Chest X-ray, AP view. Patient: 44 years old, sex M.
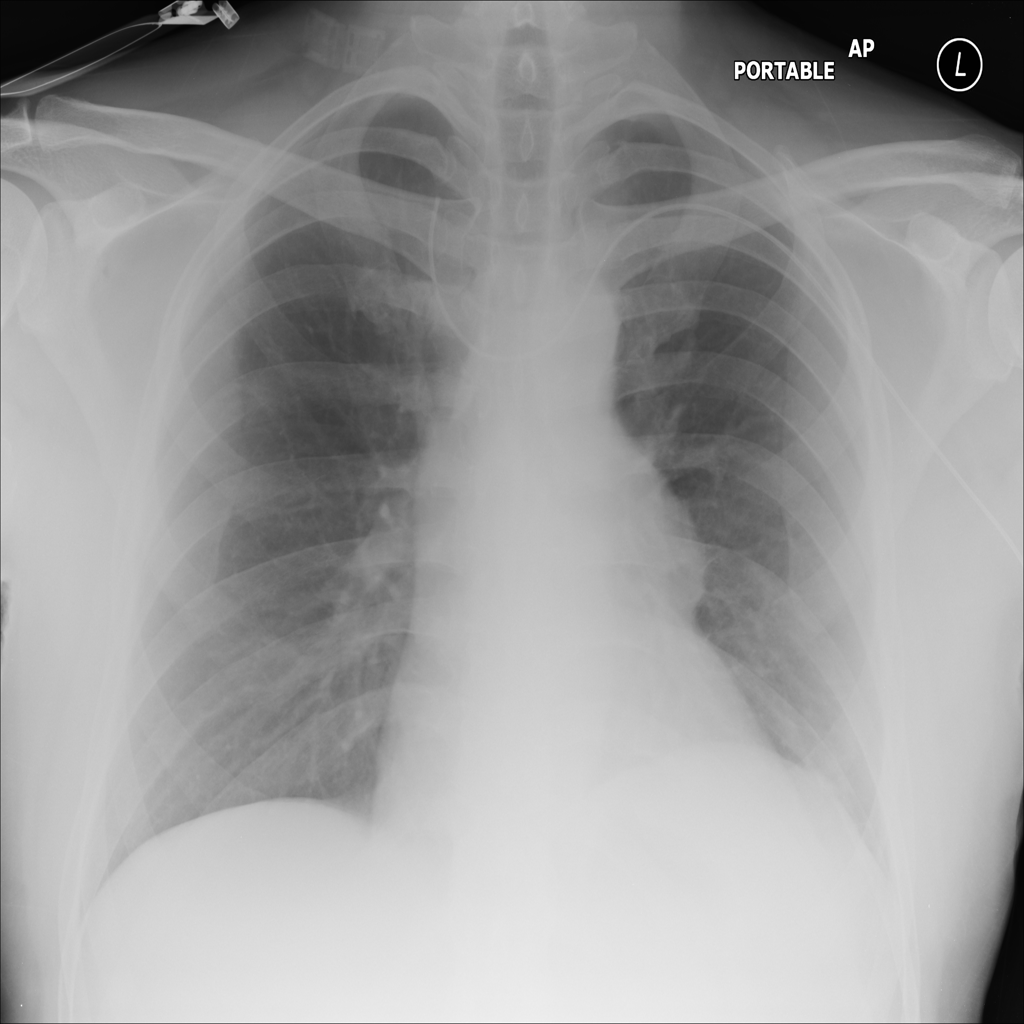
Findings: No Finding